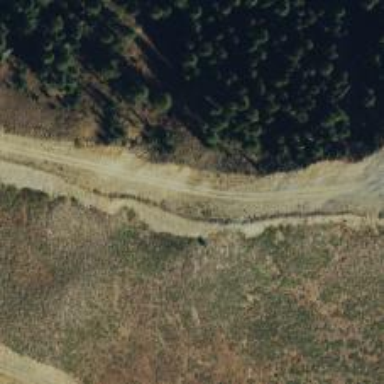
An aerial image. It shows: Intermediate difficulty track road.